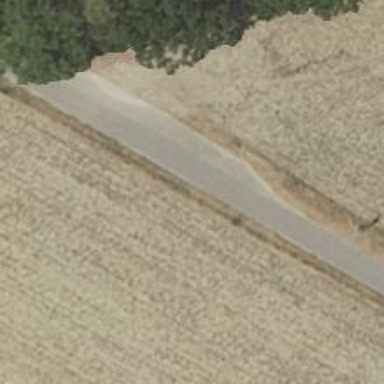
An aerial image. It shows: Passing place on the road.